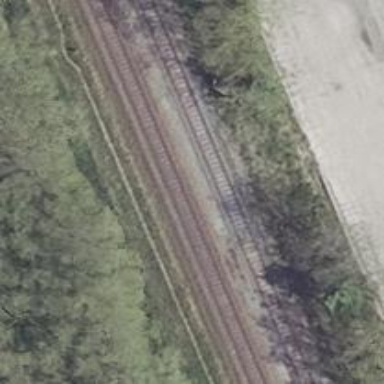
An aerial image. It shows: Railway siding for service.